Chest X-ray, PA view. Patient: 48 years old, sex F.
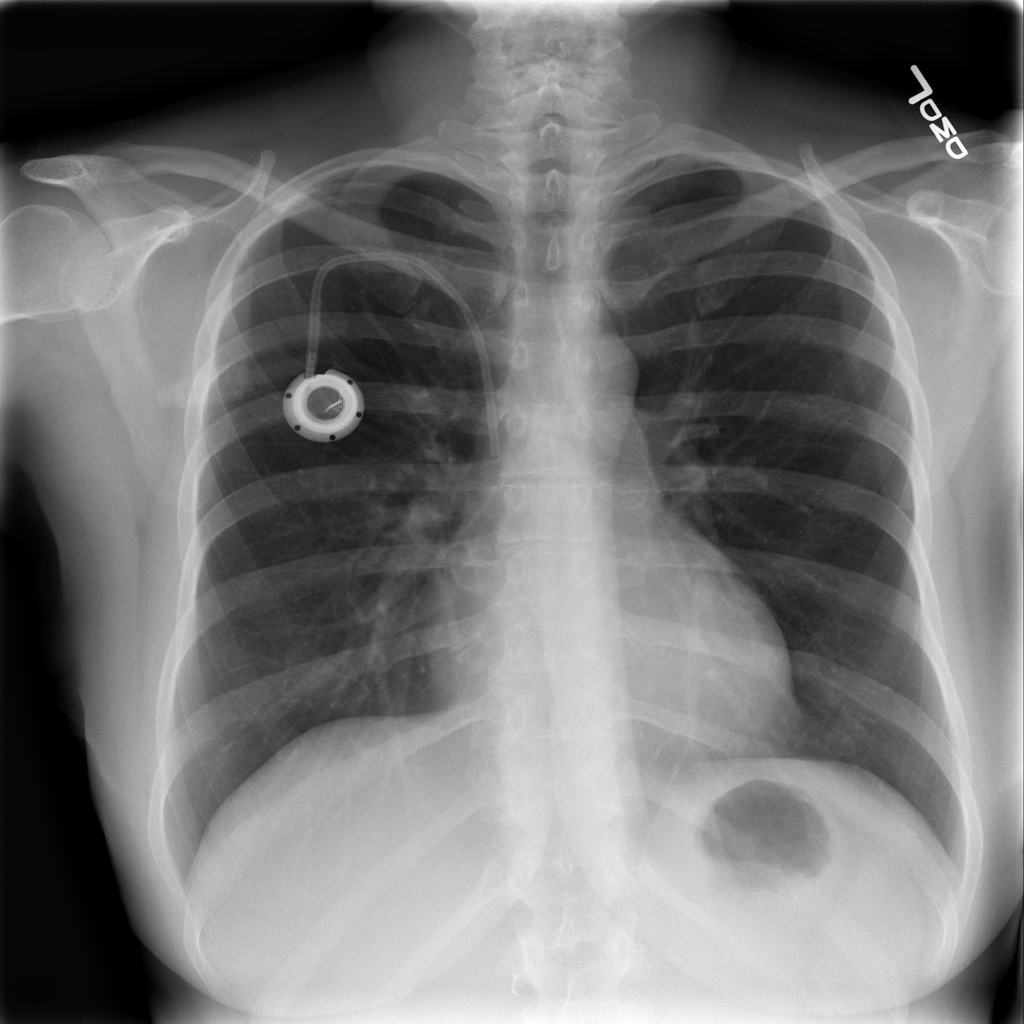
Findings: No Finding